Interaction volume radius: 5 \u00c5
Interaction volume height: 30 \u00c5
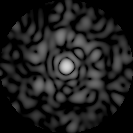
Disorder parameter: 0.8114